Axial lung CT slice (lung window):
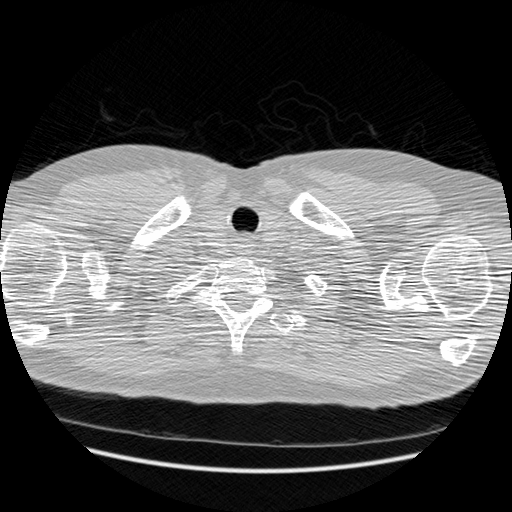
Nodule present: no